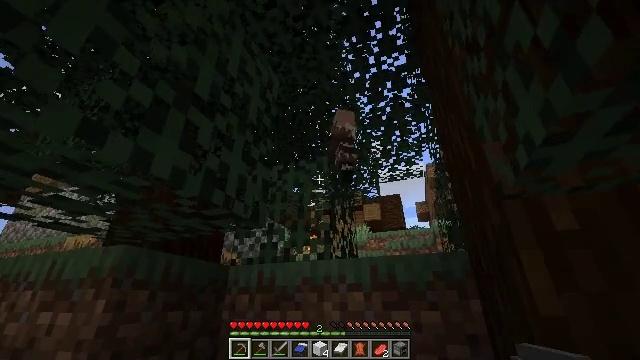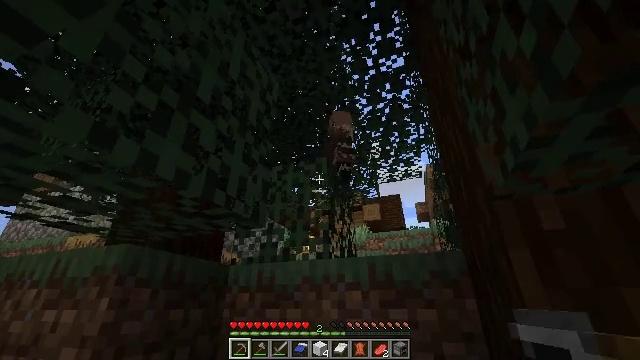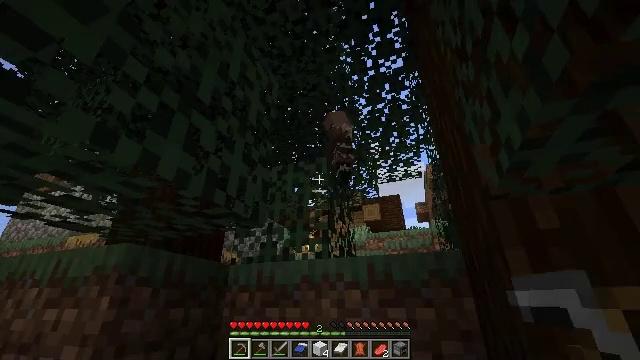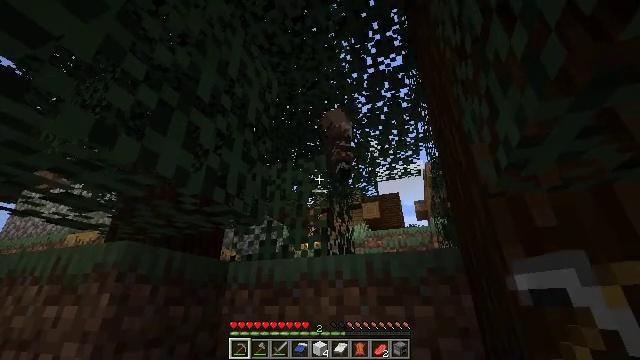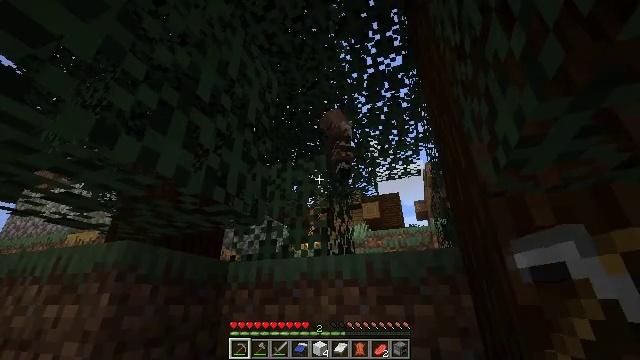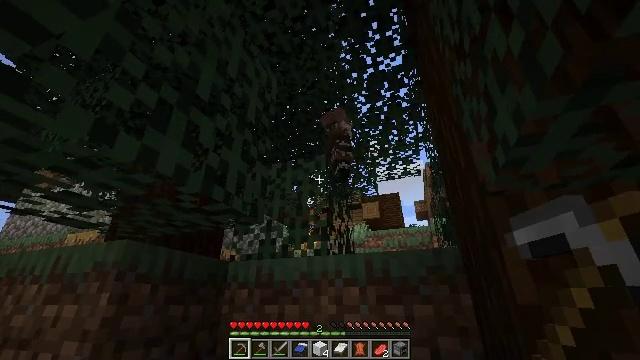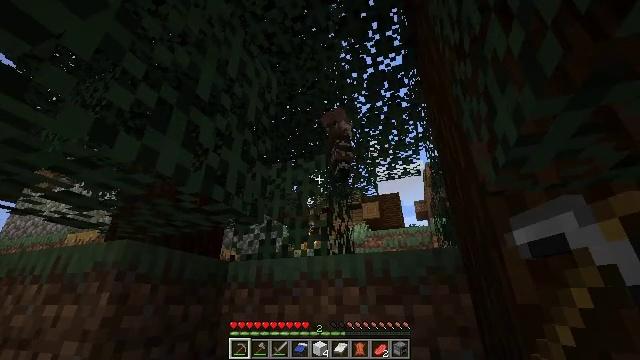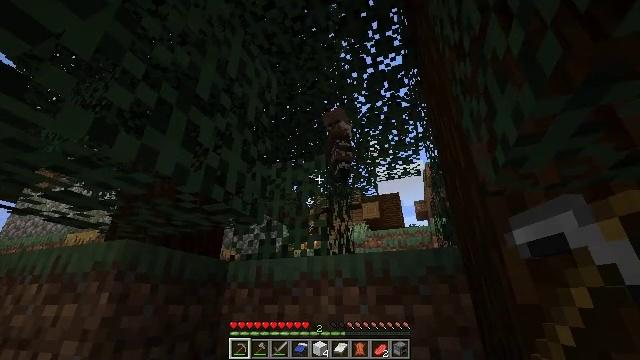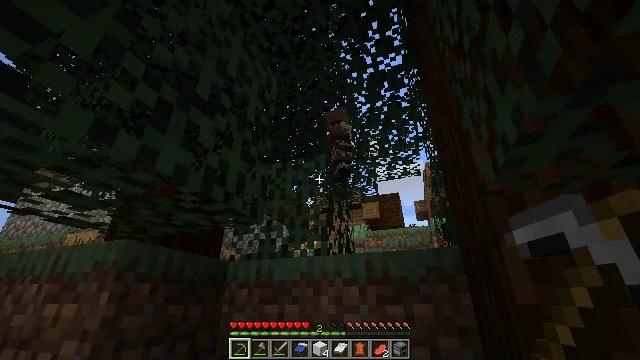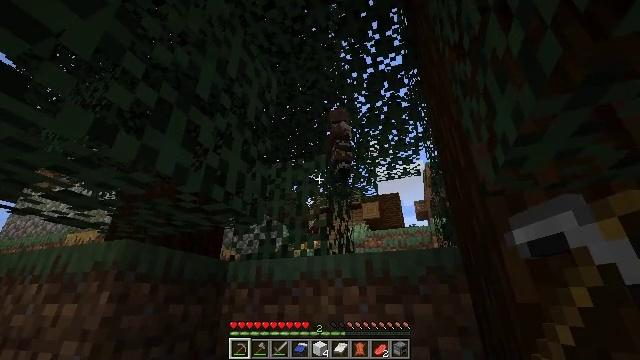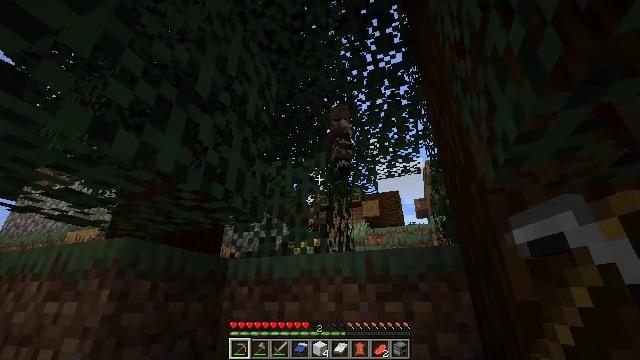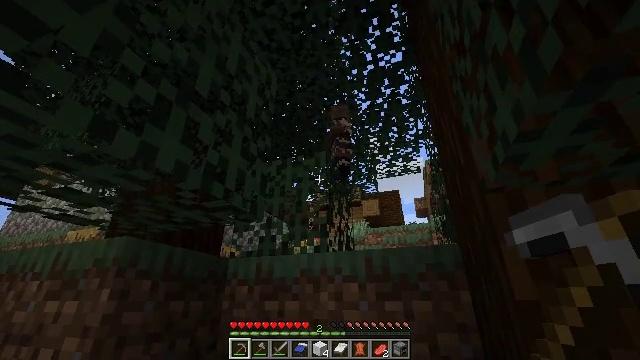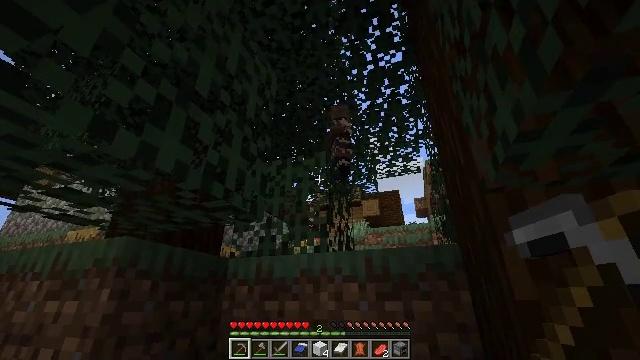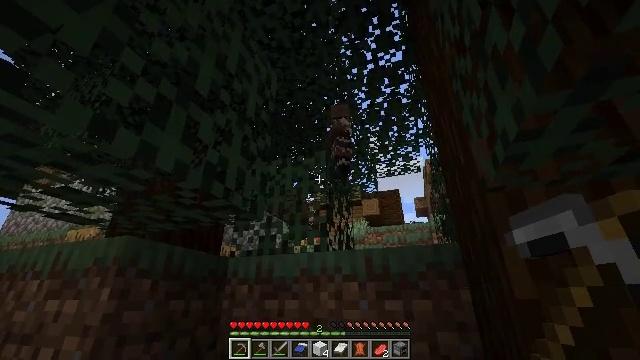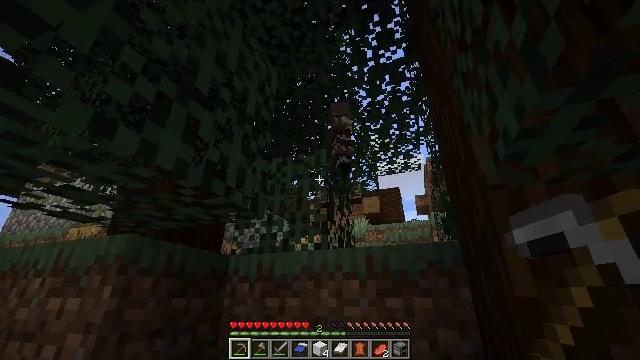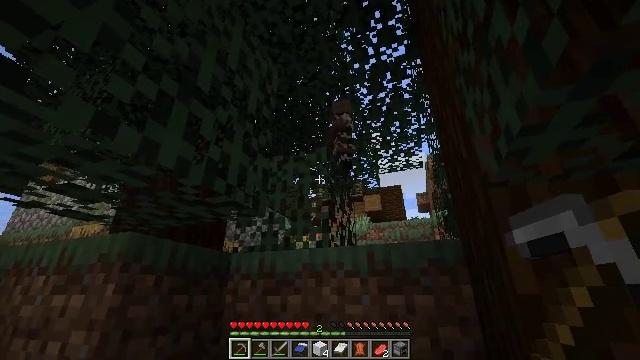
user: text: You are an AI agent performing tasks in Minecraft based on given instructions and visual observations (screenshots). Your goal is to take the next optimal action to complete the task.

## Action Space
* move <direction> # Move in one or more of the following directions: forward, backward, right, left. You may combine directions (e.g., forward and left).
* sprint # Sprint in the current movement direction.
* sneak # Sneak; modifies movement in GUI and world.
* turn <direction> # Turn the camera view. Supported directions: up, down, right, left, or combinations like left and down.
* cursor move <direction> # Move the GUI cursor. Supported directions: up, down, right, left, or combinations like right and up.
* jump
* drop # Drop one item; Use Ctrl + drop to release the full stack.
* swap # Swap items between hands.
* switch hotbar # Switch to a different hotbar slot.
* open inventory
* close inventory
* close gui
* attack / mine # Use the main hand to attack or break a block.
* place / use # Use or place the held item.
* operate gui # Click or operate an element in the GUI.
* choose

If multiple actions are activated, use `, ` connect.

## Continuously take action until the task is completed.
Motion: motion action
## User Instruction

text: Mine spruce leaves from the tree.
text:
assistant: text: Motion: no_op
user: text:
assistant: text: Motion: no_op
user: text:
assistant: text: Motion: no_op
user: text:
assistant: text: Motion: no_op
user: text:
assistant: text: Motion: no_op
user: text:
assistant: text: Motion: no_op
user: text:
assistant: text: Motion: no_op
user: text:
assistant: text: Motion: no_op
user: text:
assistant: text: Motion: no_op
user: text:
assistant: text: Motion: no_op
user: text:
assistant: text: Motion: no_op
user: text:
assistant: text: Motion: no_op
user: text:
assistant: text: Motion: no_op
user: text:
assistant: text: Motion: no_op
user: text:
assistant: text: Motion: no_op
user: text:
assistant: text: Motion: turn left and down
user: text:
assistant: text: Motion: turn left and down
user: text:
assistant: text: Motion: turn left and down
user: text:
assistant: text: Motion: turn left and down
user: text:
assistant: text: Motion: turn left and down
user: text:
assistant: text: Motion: move forward
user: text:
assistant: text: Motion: move forward
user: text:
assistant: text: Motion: move forward, turn down
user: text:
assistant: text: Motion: move forward
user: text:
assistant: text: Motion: move forward, turn down
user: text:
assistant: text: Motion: move forward, turn down
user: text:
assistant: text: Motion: move forward
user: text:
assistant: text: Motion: move forward
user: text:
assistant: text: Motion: move forward
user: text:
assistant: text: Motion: move forward